Question: I have been working on this for the past 4 hours. Tried literally everything but I can't replicate this navigation bar.

This navigation bar has a HTML like this;
'''
<div class="collapse navbar-collapse">
<ul class="nav navbar-nav">
@for($i = 0; $i <= 2; $i++) <!-- below loops 3 times for testing purposes -->
<li class="dropdown">
<a data-toggle="dropdown" class="dropdown-toggle" href="#">
//Styling goes here.
</a>
<ul class="dropdown-menu">
<li><a href="#">Sublink</a></li>
</ul>
</li>
@endfor
</ul>
</div><!-- /.nav-collapse -->
'''
It works like this:
1. li tag has transparent, circle background on itself. (e.g <li class="blue"> has blue circle)
2. Transparent house icons being placed on those circle backgrounds. (They need to be centered on circle, probably requires some margin hacking?)
3. Konut is a menu name, meaning House (type doesn't matter, I tried using h4 and span)
4. Numbers below is the amount of total listings. (which is basically a span)
I rewrote my navigation bar like 10 times. Tried block level image div, inline-block divs, margin hacks, relative positioning, absolute positioning, using box models... I'm really about to rip my hair.
<URL>
Can anyone give me a JsFiddle example or tell me what I should be doing? Or is my HTML markup problematic?
Thank you.
Ps. I use Bootstrap 3, if it matters.
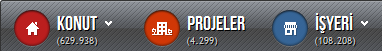
Answer: Without seeing your code, here's what you should do:
You need to make a right spritesheet. Note how the distance of elements in the original ones is just like the height of the navbar. It's not mandatory, but it fixes vertical positioning/cropping issues that might arise.
Like you sait:
- 'background-position derived from class'- 'background-position + padding'- 'nothing special here'- 'also nothing special here, just be careful to position it properly'
This is just a list of things you need to know for this. I'll expand my answer once I see what have you done so far.
Of course, if you prefer not to use a spritesheet, but separate images, that's fine too. The only difference would be that you'd specify your background images by their URLs, while the site you gave us is specifying them by their spritesheet position.